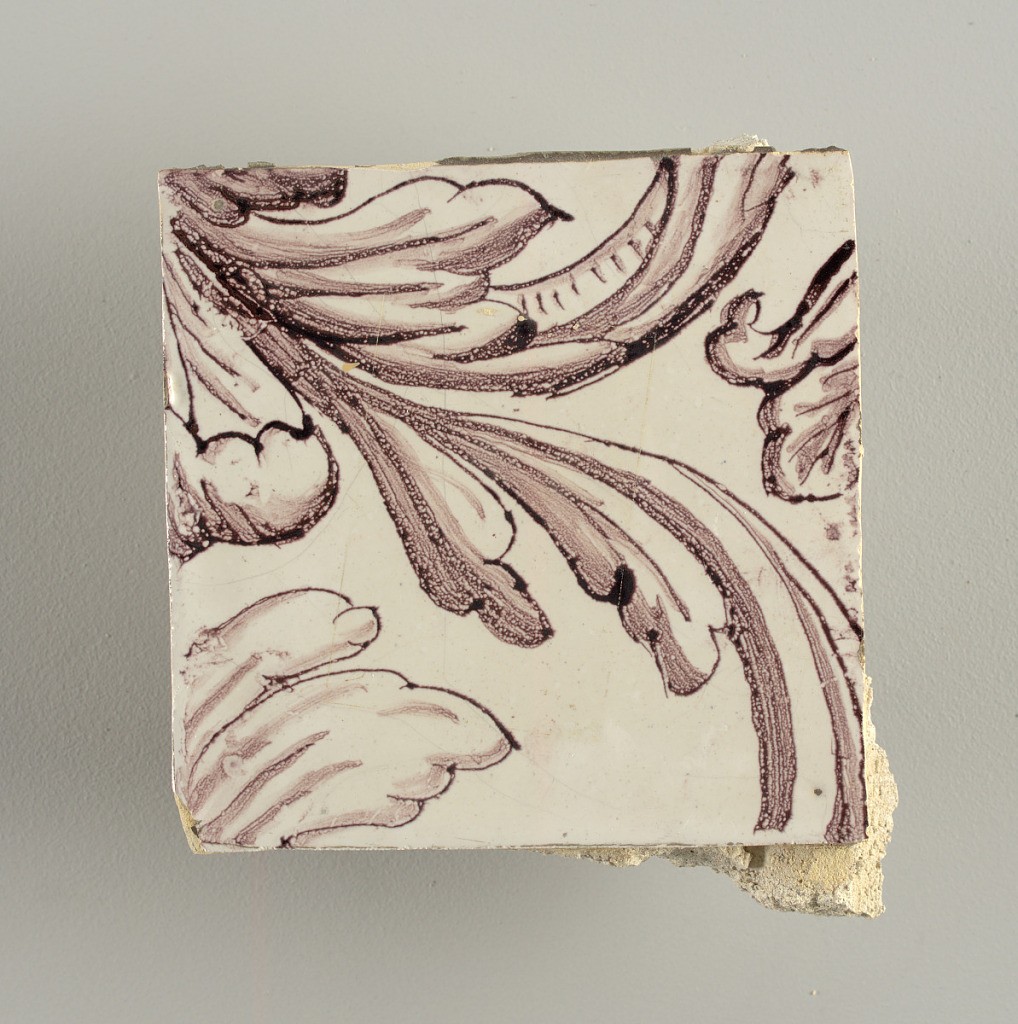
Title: Wall facing
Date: ca. 1725
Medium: Tin-glazed earthenware, underglaze
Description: Horizontal rectangle.  Thirty-seven tiles wide and twenty-one high with opening for door or window nineteen and one-half tiles high and twelve wide.  To left and right of opening, centered canopy above. Left, woman representing Hope, right, a sculputure urn.  Centered above opening, a mascaron.  Arabesque design of foliage.